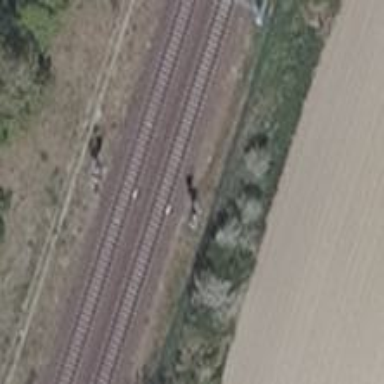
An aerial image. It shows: Railway signal.